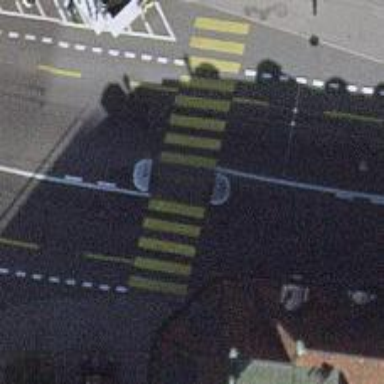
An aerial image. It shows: Marked crossing on footway. The crossing has visible markings.